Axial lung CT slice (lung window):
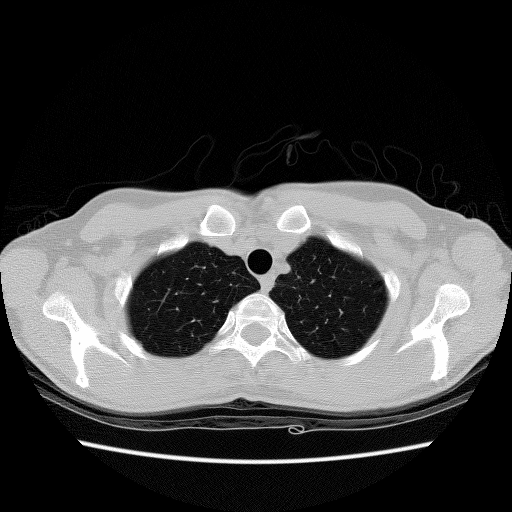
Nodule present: no